Question: I am trying to teach myself design patterns. I was reading about the 'Decorator' pattern, and there's one thing that I can't quite get. Here is an example found on wikipedia:
Let's say I want to implement a window that can scroll both horizontally and vertically, I would do this:
'Window win=new Window(); win=new HorizontalScrollBarDecorator(win); win=new VerticalScrollBarDecorator(win);'
Since 'win' is a reference of type 'Window', I can call neither 'drawHorizontalScrollBar()' nor 'drawVerticalScrollBar()' (apart from the code in the concrete decorator itself), and of course it would not make sense to change the reference type.
So, how can I "add new behaviour" (I.E. implement new methods) with decoration?
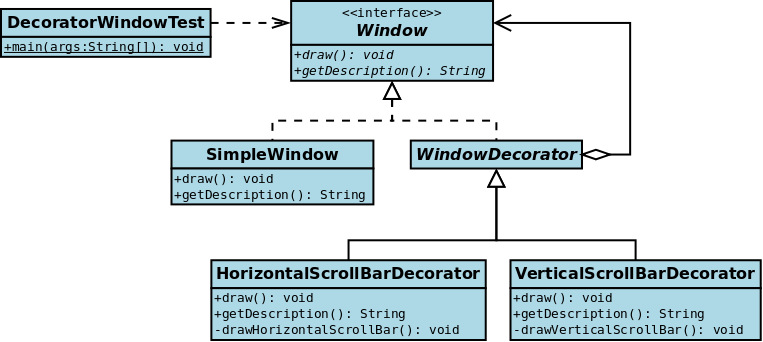
Answer: Nevermind, I think I got it:
Through decoration you can't "add new behaviour" as I had interpreted it ('drawHorizontalScrollBar()' is not visible from outside the 'HorizontalScrollBarDecorator' class, which means it's probably called by its 'draw()' method), BUT you can extend methods of the base class.
It's like extending the base class, overriding the 'draw()' method and then calling 'super.draw();', with the difference that you can apply multiple 'decorators', but you can't inherit from multiple classes.